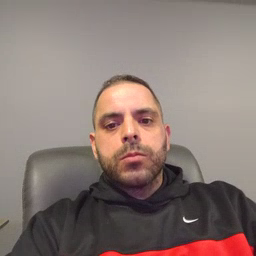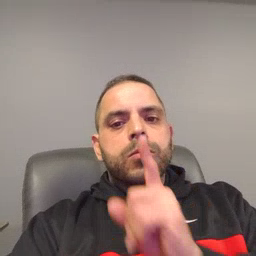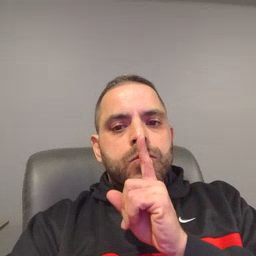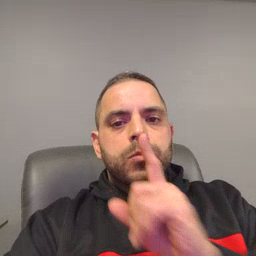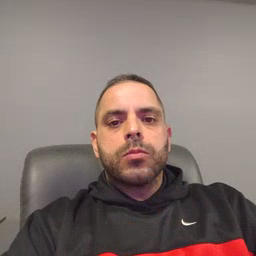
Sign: shhh